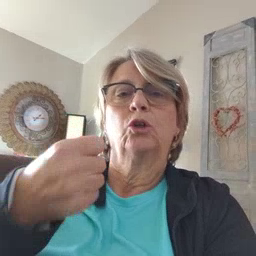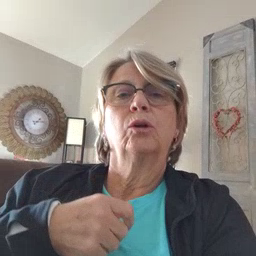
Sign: refrigerator